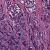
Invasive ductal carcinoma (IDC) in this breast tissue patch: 1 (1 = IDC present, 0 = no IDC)